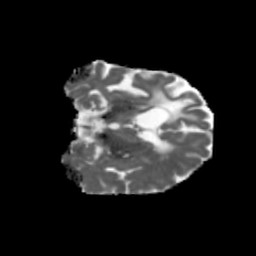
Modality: MD
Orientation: coronal
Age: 46
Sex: male
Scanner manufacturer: siemens
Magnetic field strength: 3 T
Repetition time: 5.47 s
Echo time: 0.0854 s